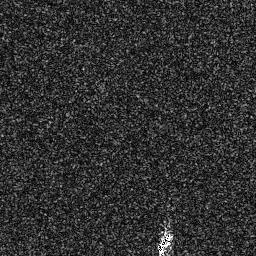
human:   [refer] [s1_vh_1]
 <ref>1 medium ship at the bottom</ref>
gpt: <box>[[60, 89, 68, 98, 0]]</box>